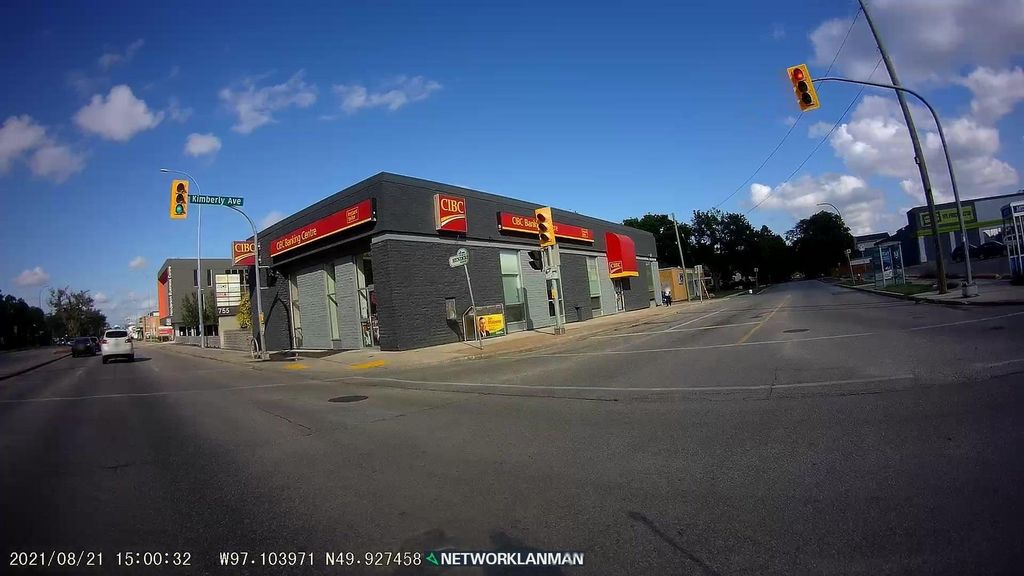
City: winnipeg